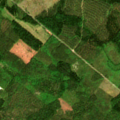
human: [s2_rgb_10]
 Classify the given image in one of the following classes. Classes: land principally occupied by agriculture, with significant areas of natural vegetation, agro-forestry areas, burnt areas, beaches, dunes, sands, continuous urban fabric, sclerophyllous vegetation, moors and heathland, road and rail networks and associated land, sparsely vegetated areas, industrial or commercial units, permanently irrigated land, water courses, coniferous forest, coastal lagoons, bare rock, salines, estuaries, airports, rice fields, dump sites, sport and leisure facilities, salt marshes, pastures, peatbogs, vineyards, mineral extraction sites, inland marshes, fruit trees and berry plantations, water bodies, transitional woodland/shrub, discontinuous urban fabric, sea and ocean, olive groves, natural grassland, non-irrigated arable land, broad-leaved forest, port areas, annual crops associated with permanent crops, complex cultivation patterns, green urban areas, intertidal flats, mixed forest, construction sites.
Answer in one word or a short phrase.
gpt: coniferous forest, mixed forest